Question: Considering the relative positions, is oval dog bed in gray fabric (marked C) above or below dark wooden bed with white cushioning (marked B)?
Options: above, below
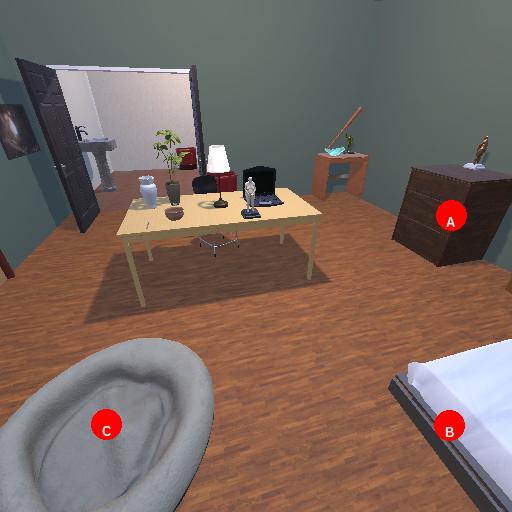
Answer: above